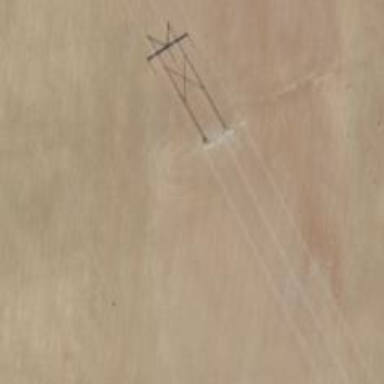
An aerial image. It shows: Power tower.